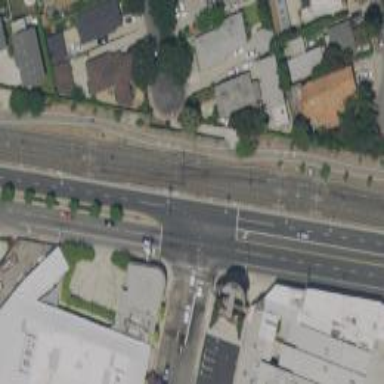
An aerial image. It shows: Light rail railway system with contact lines for electrification.